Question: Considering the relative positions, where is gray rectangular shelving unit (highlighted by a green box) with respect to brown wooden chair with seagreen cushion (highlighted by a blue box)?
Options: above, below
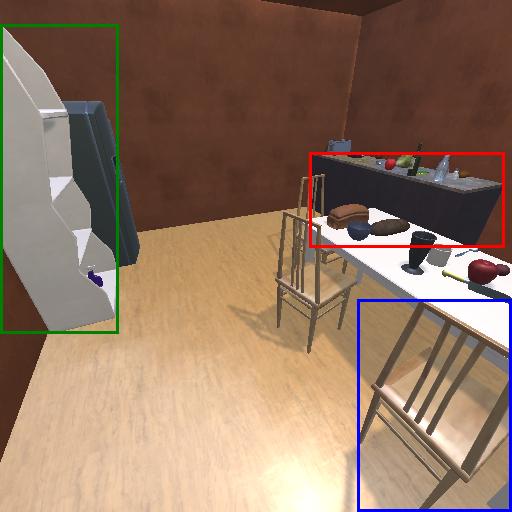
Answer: above